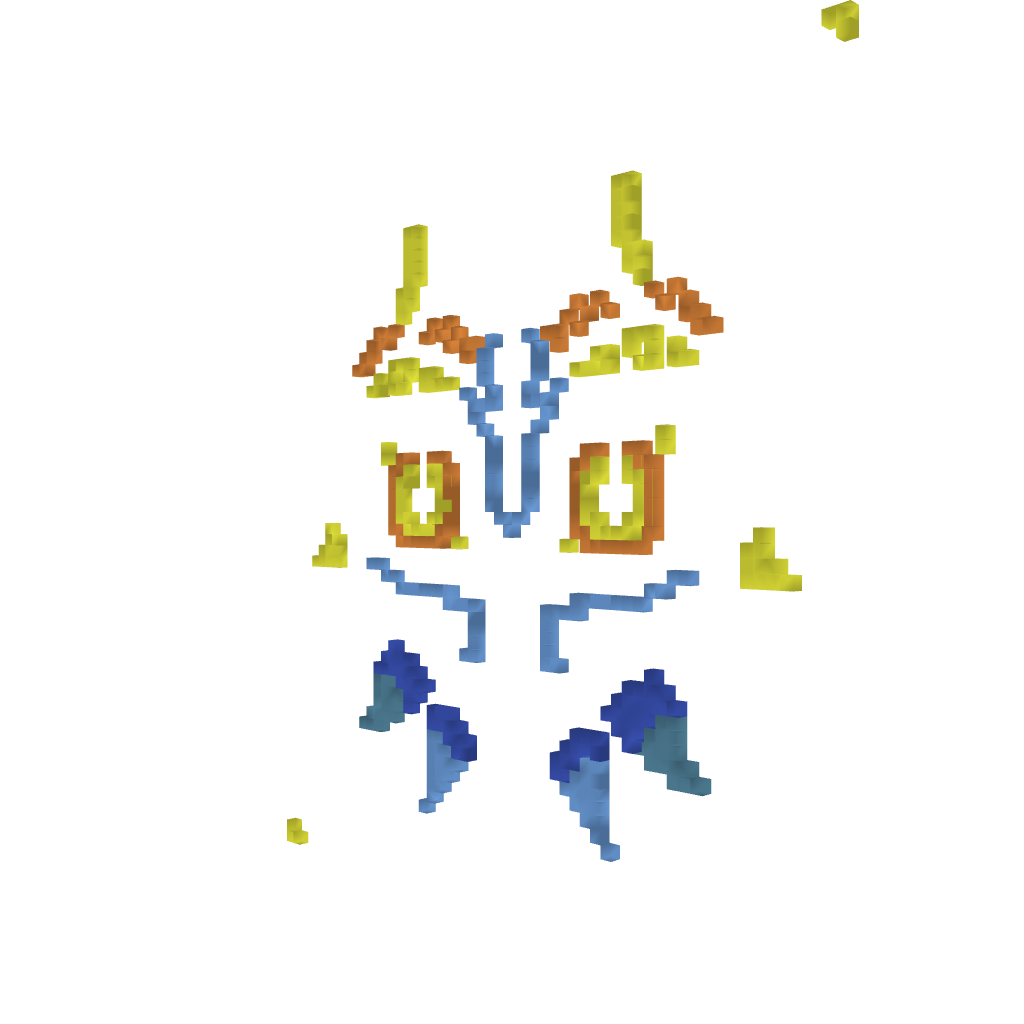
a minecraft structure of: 16 Bit Majora's Mask bad low quality